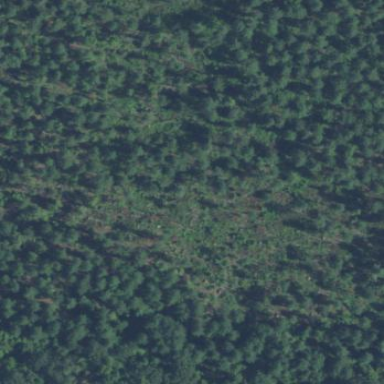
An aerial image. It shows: Forest located within national park.